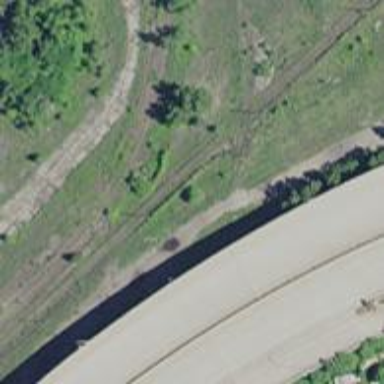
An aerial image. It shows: Disused railway spur line.